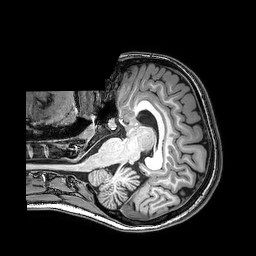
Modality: T1w
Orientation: axial
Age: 21
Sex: female
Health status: healthy